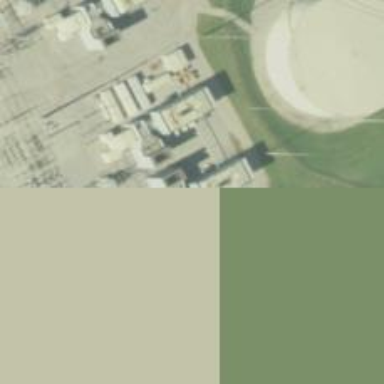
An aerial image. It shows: Gas turbine power generator.